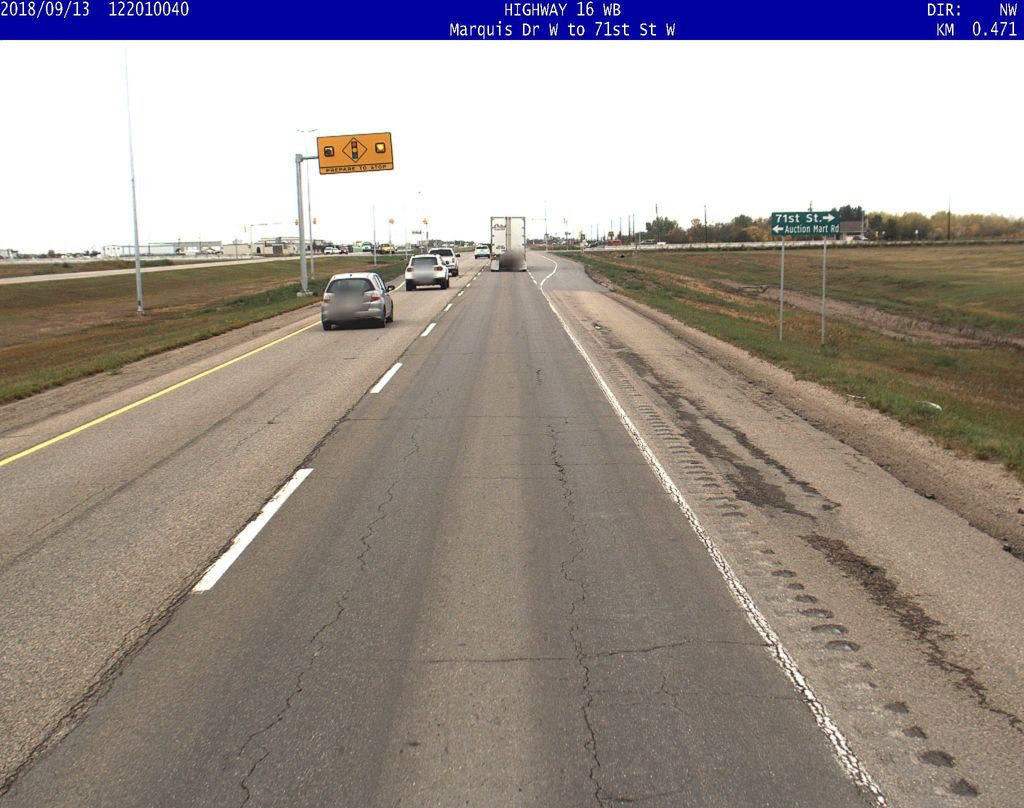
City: saskatoon